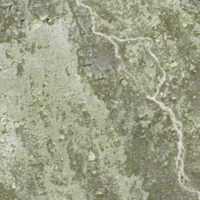
EUNIS habitat code: 31
Species observed at this site:
Empetrum nigrum